Question: My Controller method returns Json object which has url formed as shown below :
'''
return Json(new { url = Url.Action("ShowContact", "Customer", new { vm = contactVM }) }, JsonRequestBehavior.AllowGet);
'''
In the ajax call's success code, I want to assign this url to window.location.href so I can redirect to view as per url formed. But return value of ajax call shows plain text value for route value passed as part of url.

Hence, I'm not getting whatever route value I want to pass to the redirect action method of my controller.
So what are the options I have in order to pass my route value which is complex c# object including collections? Is there any better approach to achieve what I want to do?
Thanks,
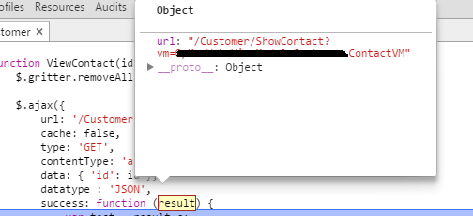
Answer: Try piecing it together:
'''
return Json(
new
{
url = Url.Action("ShowContact", "Customer"),
vm = contactVM
},
JsonRequestBehavior.AllowGet);
'''
Then on the client:
'''
var url = result.url + '?vm=' + JSON.stringify(result.vm);
'''
Granted, I've never tested this.